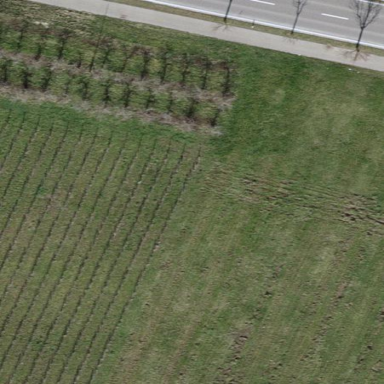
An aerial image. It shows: Orchard.